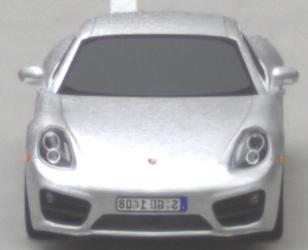
Make: Porsche
Model: Cayman
Detailed model: Cayman (981C)
Model produced from: 2013/03
Model produced until: 2014/04
Doors: 2
Color: white
Road condition: dry road
Daytime: morning or afternoon
Contrast: low contrast